Question: Writing some code to mimic a pin pad, but ultimately the numbers on the pad should be randomly positioned.
So i have 10 buttons on a form within a panel, and I'm looking to just have them numbered 0-9 to begin with, i currently have the following code, but it seems to start at 1, then go up in 3s
the code i currently have for this is
'''
protected void Page_Load(object sender, EventArgs e)
{
int i = 0;
foreach (var item in panel1.Controls)
{
if (item is Button)
{
var tmp = (Button)panel1.Controls[i];
tmp.Text = i.ToString();
}
i++;
}
}
'''
The outcome looks like

I cannot understand why it isn't starting at 0 and going up to 9.
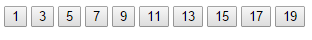
Answer: '''
if (item is Button)
{
((Button)item).Text = i.ToString();
i++;
}
'''
You already have the button. You don't need to index. Also, i now counts only buttons.